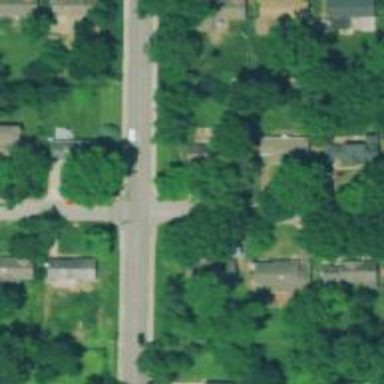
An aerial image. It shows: Tertiary road.